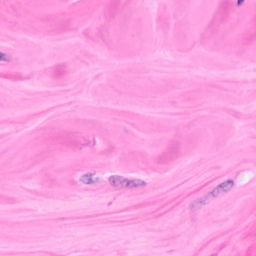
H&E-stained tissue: Breast